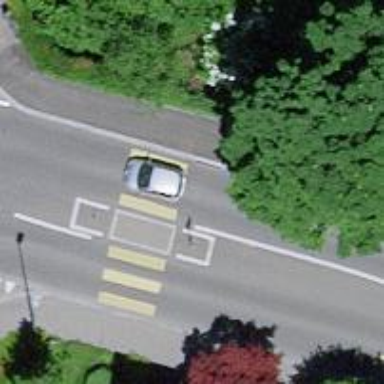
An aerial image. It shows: Marked zebra crossing with island in the middle.